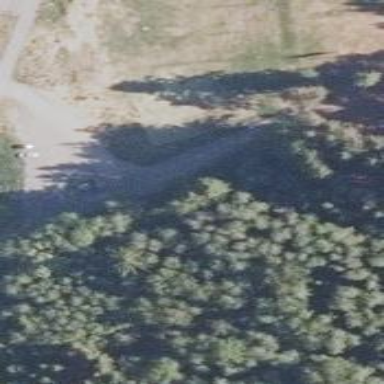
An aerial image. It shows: Disc golf tee area.